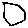
Label: hexagon